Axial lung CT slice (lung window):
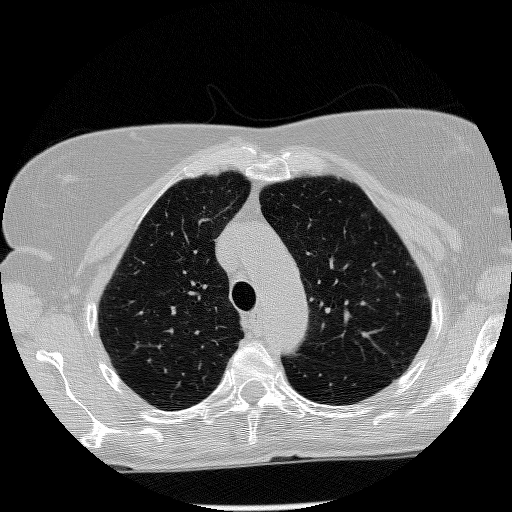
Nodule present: no